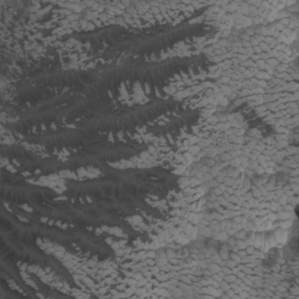
Label: non_frost